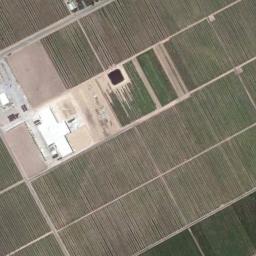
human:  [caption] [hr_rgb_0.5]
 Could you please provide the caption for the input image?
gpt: Some rectangular farmlands are arranged in neat rows and some buildings are surrounded by these farmlands .

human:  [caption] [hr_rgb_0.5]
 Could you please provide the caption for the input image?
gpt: There are some light green and bare rectangular farmland .

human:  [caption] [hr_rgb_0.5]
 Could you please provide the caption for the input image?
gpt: Many neatly arranged green, light khaki and tan mixed rectangular farmlands of different sizes .

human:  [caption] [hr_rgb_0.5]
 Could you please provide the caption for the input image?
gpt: There are several buildings beside the rectangular farmlands .

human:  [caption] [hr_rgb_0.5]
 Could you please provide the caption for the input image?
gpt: There are some green and brown rectangular farmlands and a white building .